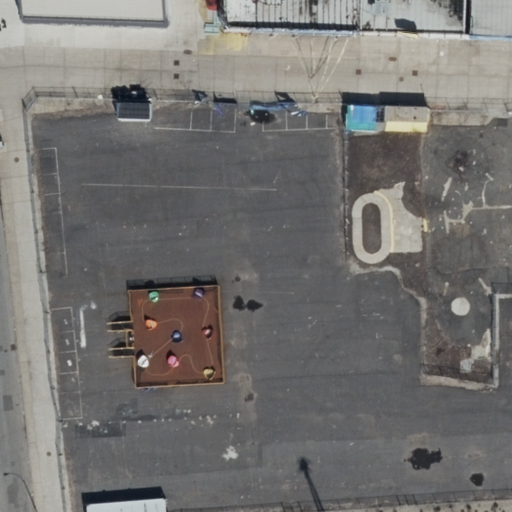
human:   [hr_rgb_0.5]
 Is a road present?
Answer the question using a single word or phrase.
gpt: yes

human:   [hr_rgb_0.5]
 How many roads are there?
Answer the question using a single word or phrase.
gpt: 3

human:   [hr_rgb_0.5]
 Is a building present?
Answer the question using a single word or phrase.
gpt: yes

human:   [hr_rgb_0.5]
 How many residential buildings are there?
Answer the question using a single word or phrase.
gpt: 4

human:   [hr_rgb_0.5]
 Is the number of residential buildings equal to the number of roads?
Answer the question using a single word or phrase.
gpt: no

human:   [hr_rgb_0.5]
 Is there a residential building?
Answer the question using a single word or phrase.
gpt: yes

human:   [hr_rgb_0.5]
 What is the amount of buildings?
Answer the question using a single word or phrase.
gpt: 4

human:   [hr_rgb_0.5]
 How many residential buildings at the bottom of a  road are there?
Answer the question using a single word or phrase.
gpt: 0

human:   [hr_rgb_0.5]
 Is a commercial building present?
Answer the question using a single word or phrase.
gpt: no

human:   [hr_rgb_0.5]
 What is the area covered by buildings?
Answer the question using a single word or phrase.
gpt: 478m2

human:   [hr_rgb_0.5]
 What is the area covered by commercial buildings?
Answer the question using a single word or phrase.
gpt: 0m2

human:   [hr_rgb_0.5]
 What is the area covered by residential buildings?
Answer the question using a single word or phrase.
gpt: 478m2

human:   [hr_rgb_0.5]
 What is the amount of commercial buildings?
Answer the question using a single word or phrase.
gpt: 0

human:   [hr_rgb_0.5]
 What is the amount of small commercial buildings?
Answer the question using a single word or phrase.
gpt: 0

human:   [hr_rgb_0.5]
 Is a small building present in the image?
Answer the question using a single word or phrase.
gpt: yes

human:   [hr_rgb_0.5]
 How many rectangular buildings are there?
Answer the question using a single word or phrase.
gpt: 4

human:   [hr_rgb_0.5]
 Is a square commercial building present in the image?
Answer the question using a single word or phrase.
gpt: no

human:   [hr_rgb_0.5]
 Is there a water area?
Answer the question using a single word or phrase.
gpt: no

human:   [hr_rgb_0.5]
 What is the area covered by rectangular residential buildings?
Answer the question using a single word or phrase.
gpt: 478m2

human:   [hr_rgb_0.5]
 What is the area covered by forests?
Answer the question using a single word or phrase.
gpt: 0m2

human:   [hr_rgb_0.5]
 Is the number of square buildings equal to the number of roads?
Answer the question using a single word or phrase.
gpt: no

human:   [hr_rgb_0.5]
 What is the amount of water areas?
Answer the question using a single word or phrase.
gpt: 0

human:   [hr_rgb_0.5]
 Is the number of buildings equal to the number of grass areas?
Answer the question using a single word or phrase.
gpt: no

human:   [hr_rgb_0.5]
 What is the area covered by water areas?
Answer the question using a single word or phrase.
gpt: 0m2

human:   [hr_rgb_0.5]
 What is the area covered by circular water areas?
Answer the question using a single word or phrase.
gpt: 0m2

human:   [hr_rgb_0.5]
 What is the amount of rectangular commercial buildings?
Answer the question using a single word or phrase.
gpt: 0

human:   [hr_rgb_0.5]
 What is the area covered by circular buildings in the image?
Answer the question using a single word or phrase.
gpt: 0m2

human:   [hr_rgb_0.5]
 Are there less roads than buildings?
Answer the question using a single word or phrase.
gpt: yes

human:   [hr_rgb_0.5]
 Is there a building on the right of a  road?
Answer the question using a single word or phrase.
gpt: yes

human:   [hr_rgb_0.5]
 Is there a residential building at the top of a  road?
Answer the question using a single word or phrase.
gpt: yes

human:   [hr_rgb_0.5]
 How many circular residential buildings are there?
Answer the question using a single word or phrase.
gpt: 0

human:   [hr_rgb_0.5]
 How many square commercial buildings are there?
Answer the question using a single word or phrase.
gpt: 0

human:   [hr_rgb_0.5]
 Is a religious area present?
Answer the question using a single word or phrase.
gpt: no

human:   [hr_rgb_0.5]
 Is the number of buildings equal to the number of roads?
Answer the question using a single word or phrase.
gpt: no

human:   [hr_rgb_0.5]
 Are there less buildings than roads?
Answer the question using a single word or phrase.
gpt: no

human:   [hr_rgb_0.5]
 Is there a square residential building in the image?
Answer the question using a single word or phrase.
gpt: no

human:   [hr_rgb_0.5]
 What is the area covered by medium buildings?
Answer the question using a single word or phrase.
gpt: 422m2

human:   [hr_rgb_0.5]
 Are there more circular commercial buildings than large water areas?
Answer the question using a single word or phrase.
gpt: no

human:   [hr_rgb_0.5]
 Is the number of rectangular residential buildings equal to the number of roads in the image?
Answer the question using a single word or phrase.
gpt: no

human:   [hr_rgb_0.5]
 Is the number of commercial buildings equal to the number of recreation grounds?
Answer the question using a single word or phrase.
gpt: yes

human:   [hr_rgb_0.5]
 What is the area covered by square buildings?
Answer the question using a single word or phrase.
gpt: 0m2

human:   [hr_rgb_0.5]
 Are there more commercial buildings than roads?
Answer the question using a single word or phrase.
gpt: no

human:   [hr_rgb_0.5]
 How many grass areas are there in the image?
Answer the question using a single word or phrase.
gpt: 0

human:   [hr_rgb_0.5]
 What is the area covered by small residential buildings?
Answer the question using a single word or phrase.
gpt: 55m2

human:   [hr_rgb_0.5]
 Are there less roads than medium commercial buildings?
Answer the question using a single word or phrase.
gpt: no

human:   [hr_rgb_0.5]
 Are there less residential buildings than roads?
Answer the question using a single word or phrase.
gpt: no

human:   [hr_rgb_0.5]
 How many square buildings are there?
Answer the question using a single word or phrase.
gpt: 0

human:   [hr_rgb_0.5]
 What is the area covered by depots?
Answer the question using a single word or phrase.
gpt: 0m2

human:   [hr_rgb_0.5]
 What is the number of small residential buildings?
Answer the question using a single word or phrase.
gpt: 1

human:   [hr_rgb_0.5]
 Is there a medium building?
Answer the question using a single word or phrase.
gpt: yes

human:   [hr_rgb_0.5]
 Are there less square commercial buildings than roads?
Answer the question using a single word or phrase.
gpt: yes

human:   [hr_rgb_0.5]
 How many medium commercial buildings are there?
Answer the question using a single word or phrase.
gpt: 0

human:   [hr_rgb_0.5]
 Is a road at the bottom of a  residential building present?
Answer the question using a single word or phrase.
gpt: yes

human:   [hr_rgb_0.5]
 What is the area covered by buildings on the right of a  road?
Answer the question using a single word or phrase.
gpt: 328m2

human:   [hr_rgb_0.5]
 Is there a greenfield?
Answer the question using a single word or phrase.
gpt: no

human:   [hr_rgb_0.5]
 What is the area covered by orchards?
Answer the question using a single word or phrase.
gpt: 0m2

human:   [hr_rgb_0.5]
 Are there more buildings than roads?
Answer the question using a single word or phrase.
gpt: yes

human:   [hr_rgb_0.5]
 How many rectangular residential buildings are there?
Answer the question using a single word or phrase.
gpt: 4

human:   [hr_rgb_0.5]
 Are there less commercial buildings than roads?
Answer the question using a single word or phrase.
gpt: yes

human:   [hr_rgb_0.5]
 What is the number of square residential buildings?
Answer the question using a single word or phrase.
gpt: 0

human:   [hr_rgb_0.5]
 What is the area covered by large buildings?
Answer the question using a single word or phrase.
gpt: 0m2

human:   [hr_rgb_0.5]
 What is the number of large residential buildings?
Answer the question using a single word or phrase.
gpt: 0

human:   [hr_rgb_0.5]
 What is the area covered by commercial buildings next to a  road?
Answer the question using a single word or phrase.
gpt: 0m2

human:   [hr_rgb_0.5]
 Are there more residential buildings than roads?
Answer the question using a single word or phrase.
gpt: yes